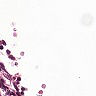
Metastatic tissue present: no